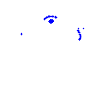
Particle: pion